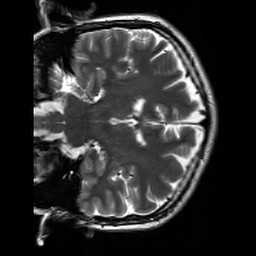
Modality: T2w
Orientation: coronal
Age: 26
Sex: male
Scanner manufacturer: siemens
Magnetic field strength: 3 T
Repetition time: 7 s
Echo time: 0.09 s